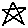
Label: star